Field crop: maize
Growth stage: 2
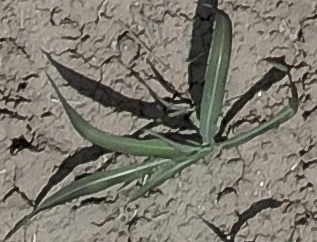
Species: sorghum